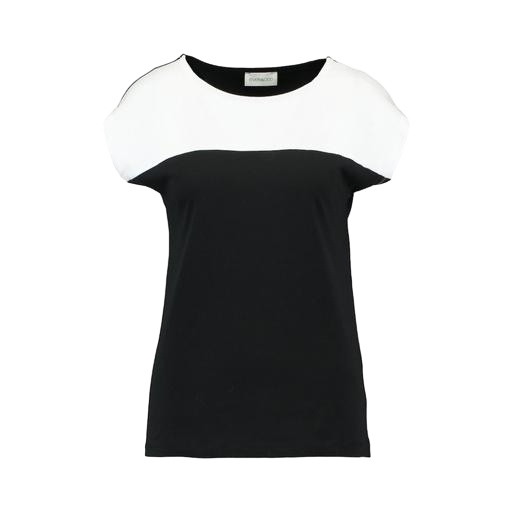
black colour block t-shirt, cap-sleeve tee, colorblock tee, white background